Question: I have an additional Libary project which has a custom button classs:
> [MonoTouch.Foundation.Register("ItunesIphoneOpen")]
public class ItunesIphoneOpen: UIButton
When I set the class of a button in UIBuilder to ItunesIphoneOpen the partial code that is generated does not know about this class as it is in another namespace (and project)
Howe can I get the generated code to include a namespace reference to the namespace of ItunesIphoneOpen?

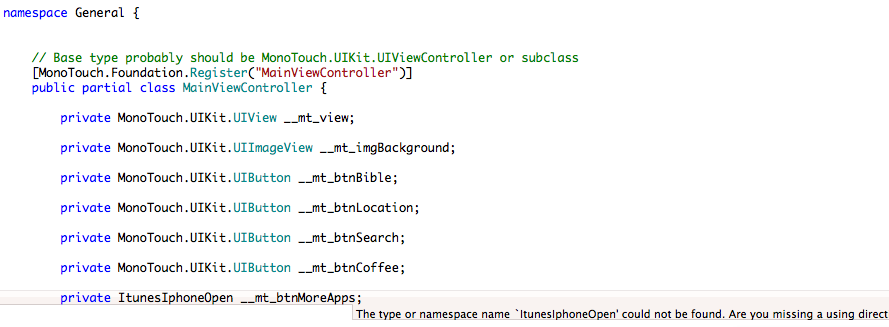
Answer: You're going to have to go into the *.designer.cs file and specify the namespace yourself. The standard MonoTouch.UIKit classes get handled automatically but I don't think the tool that generates the designer file will generate the namespace for custom UI classes.